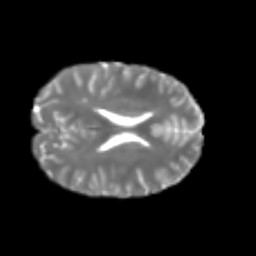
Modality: T2w
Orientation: axial
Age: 28
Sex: male
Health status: healthy